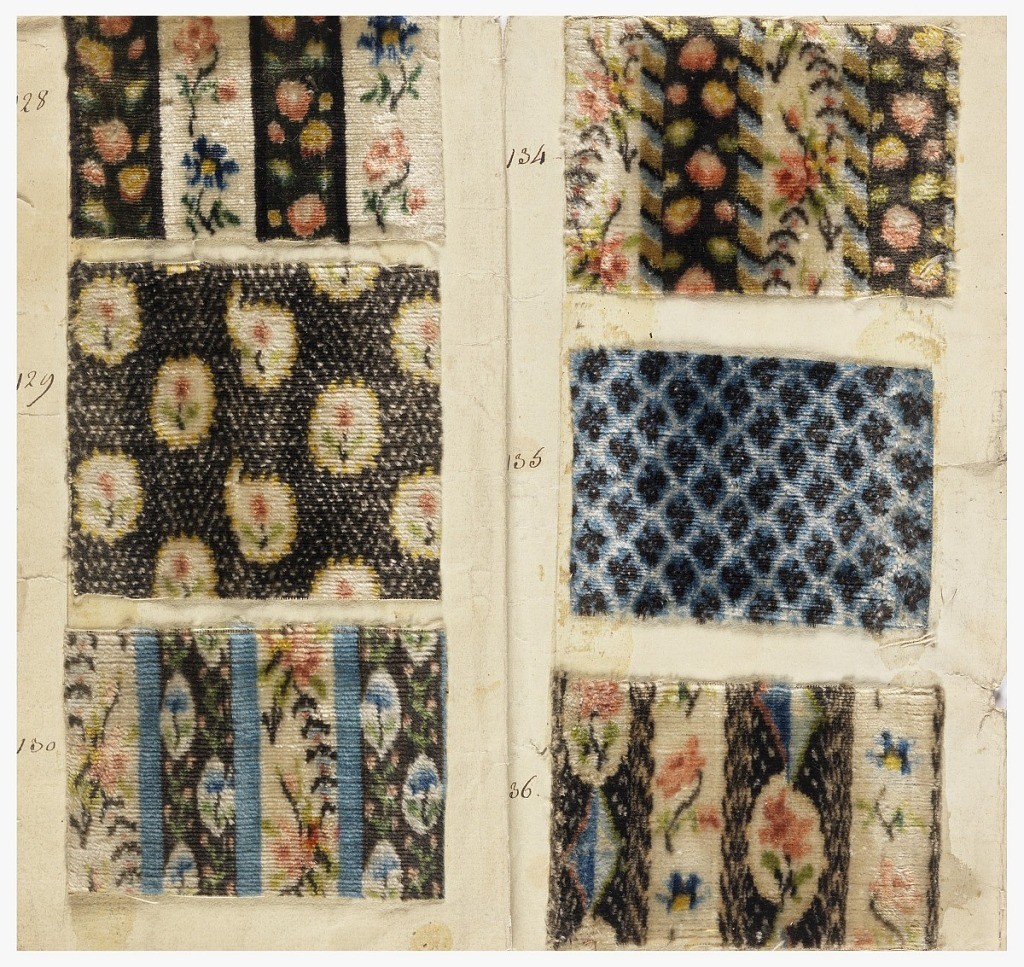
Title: Samples
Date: ca. 1850
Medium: cotton, paper Technique: warp-dyed velvet
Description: Six manufacturer's samples of velvets for men's waistcoats. Patterns are chiné and show small conventionalized floral patterns.